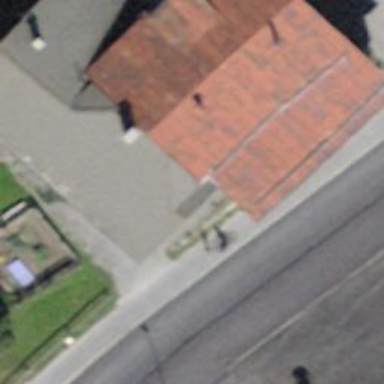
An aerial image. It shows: Building with tile roof.